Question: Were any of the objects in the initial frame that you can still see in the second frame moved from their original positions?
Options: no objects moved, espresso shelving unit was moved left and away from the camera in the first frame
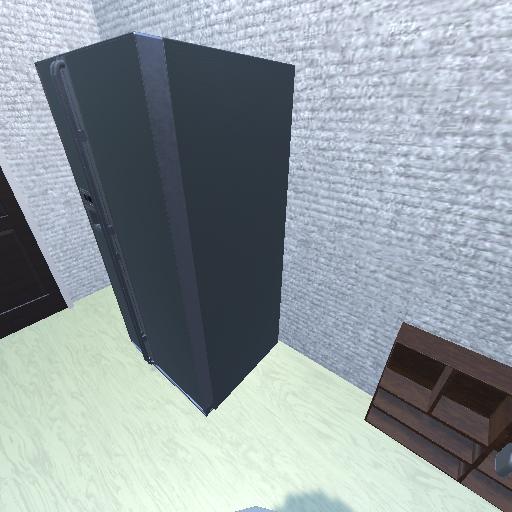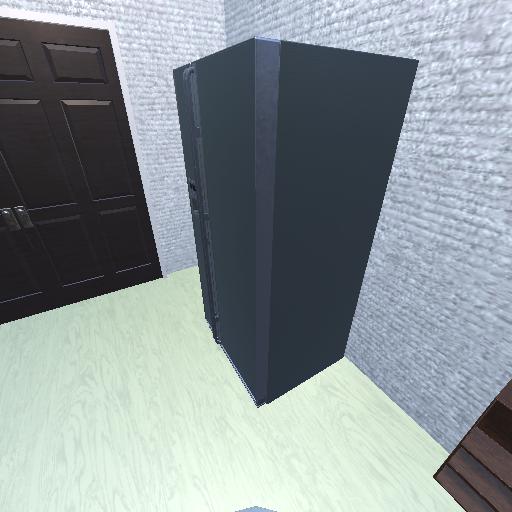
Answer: no objects moved